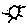
Label: sun